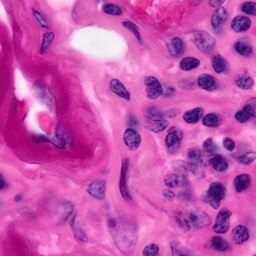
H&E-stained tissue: Pancreatic